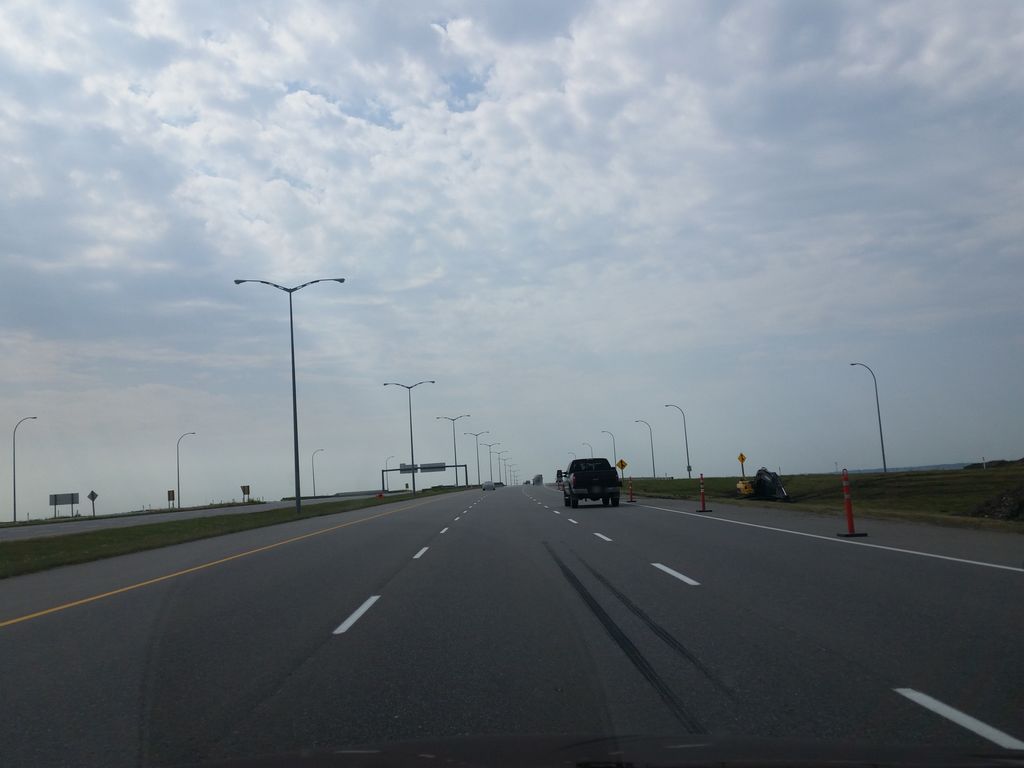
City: calgary